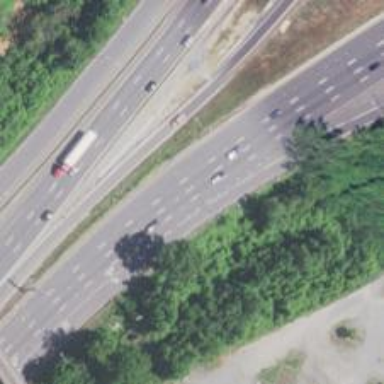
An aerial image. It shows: Motorway junction.